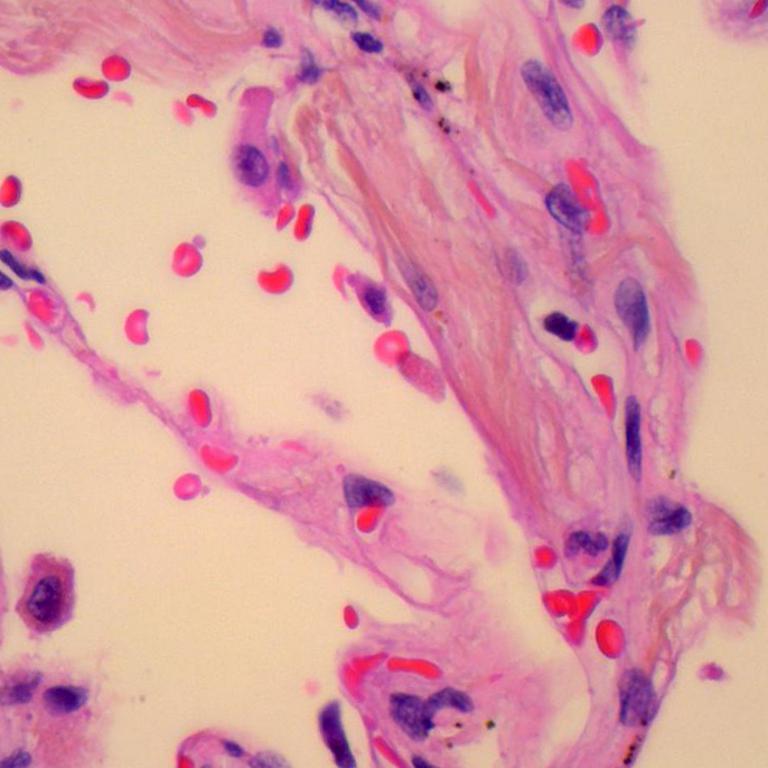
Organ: lung
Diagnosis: benign